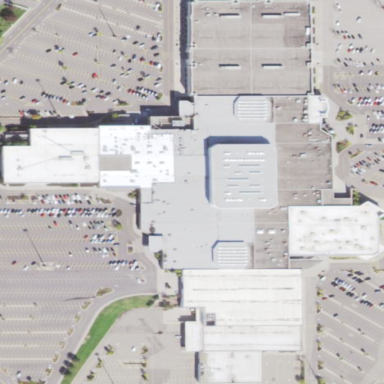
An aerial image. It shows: Mall building.